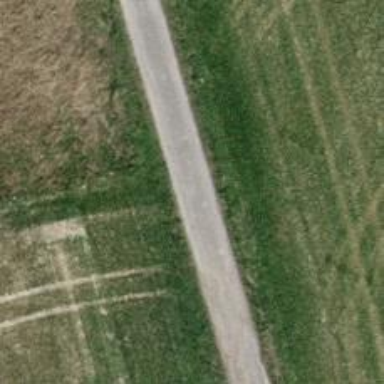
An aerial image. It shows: Well-maintained track road of grade 1.